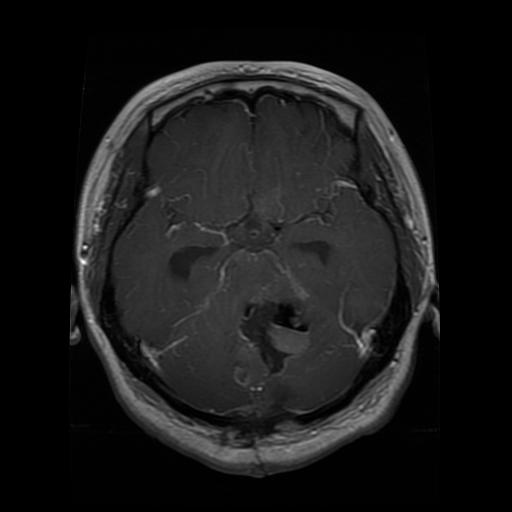
Label: glioma